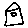
Label: house